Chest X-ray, AP view. Patient: 70 years old, sex M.
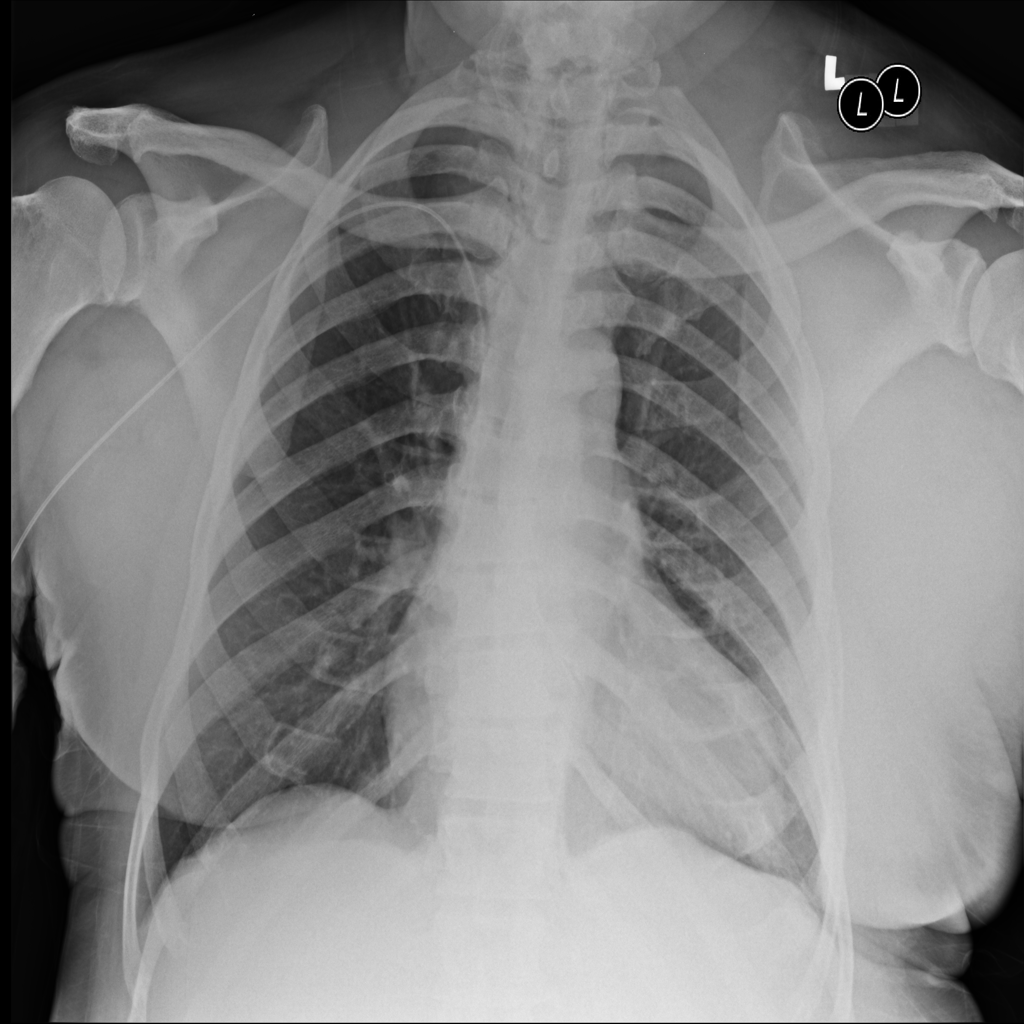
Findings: No Finding